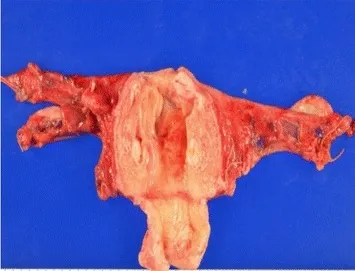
Macroscopic examination shows dilated vessels; the arteriovenous malformation rupture site cannot be identified.
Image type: pathology (h&e)